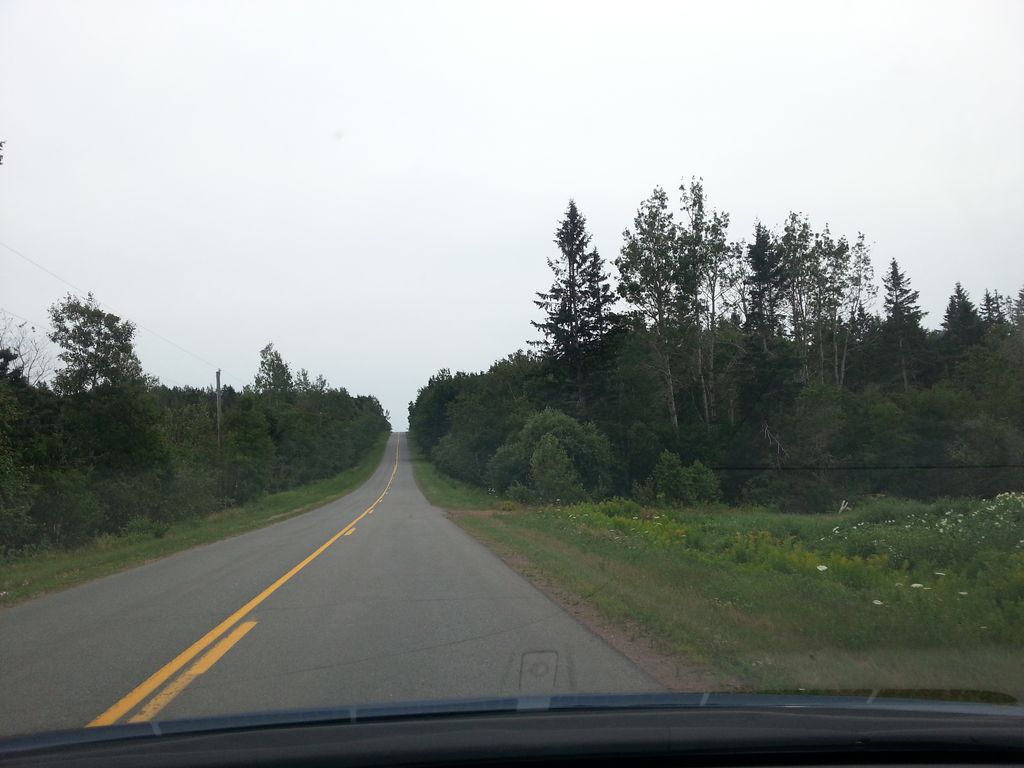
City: charlottetown